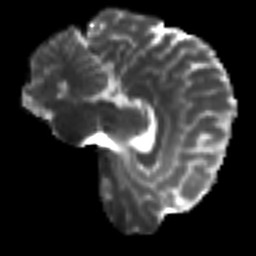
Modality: T2w
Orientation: sagittal
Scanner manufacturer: siemens
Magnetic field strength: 3 T
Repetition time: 9.6 s
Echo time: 0.077 s